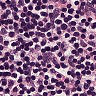
Metastatic tissue present: no